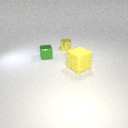
small green metal cube behind large yellow rubber cube